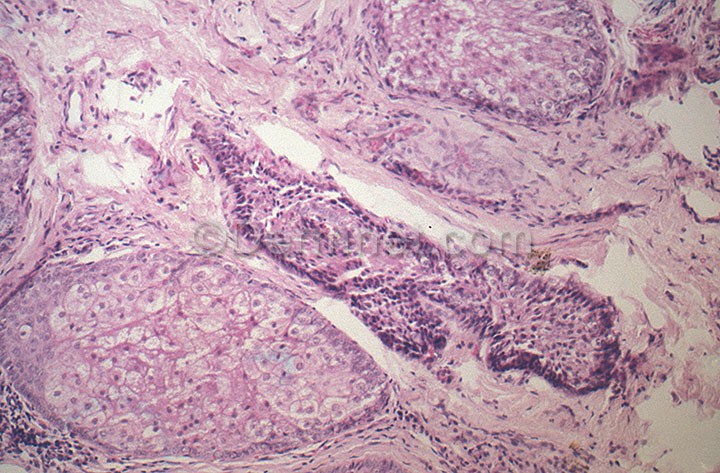
Disease: Seborrheic Keratoses and other Benign Tumors